Chest X-ray. View position: PA
Patient age: 13
Patient sex: F
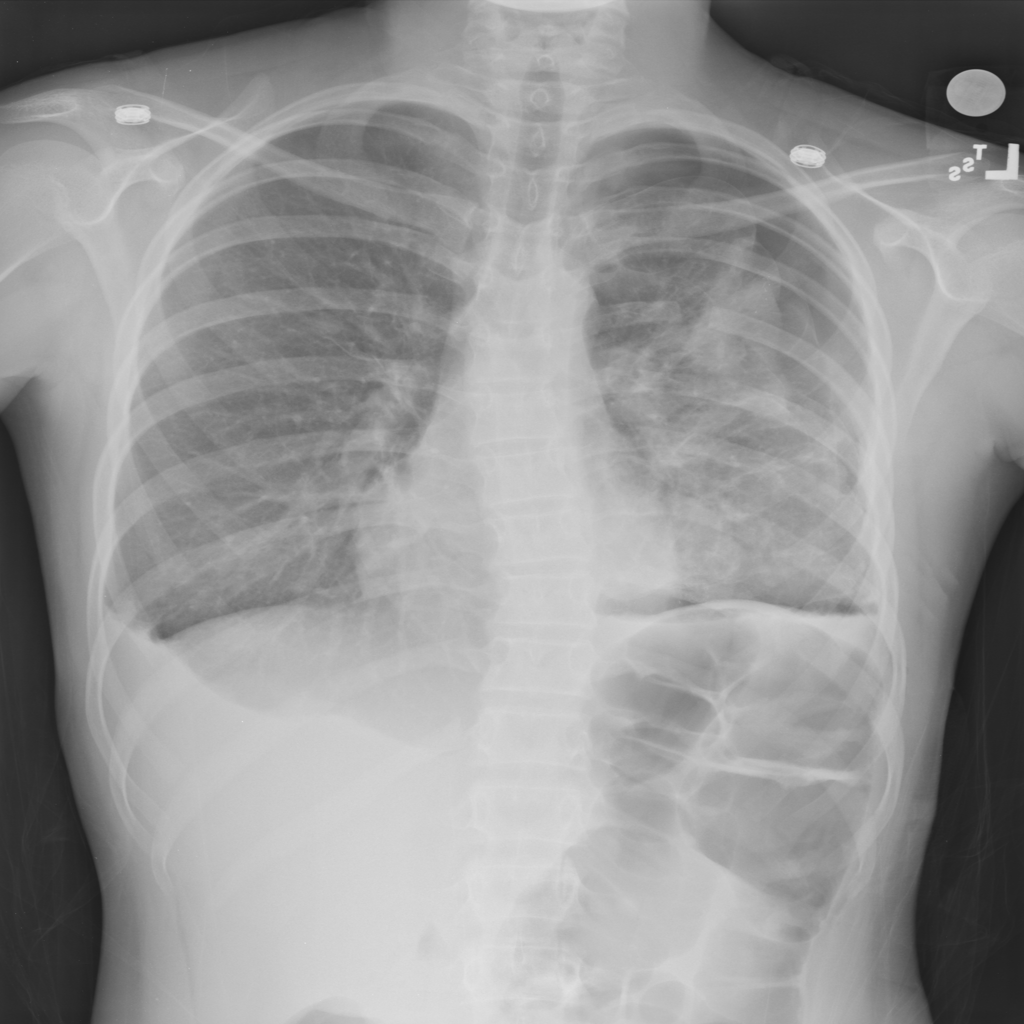
Finding: Pneumothorax